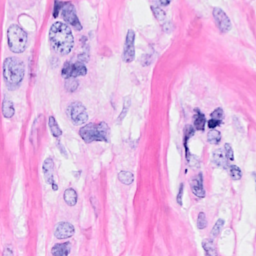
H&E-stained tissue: Breast